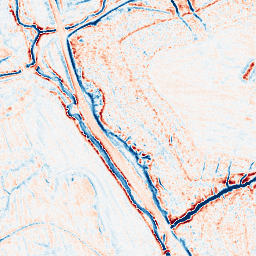
Category: classical
Decomposition family: gaussian_anisotropic
Decomposition parameters: sigma_x: 2
sigma_y: 2
Upsampling method: sinc_blackman
Upsampling parameters: scale: 2
kernel_size: 8
Upsampling scale: 2